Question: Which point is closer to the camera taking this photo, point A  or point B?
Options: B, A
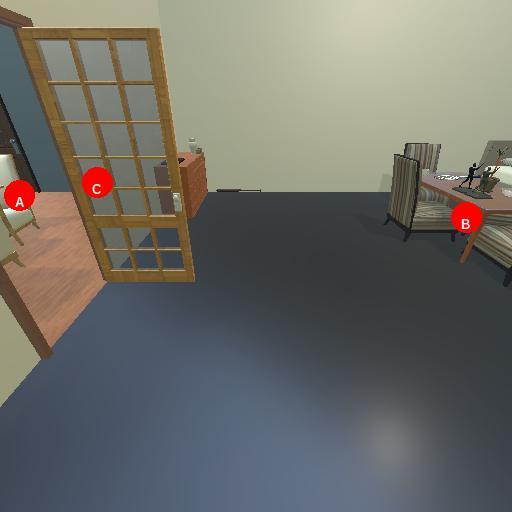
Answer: B